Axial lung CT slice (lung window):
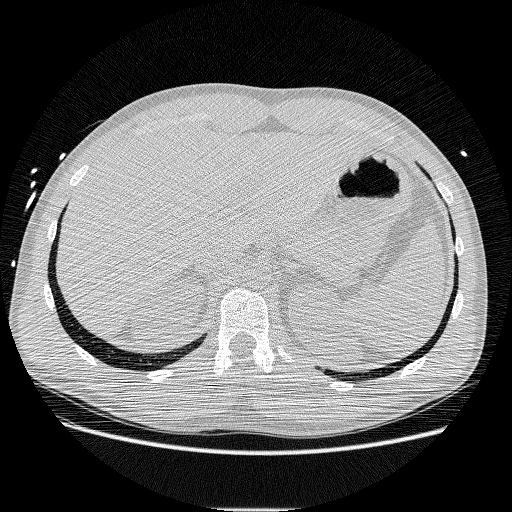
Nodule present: no